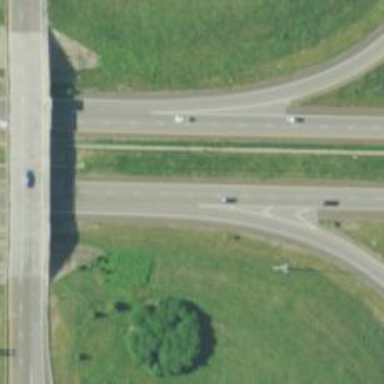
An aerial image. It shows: Motorway junction.